Question: I want my iOS app to follow a navigation pattern similar to the one shown in Instagram:

That is... if user hasn't signed in, a welcome view is displayed. From there, user can navigate to either the sign in view or the register view. When sign in is successfully completed, the view is dismissed sliding down, and then the main app view is shown below. If user logs out, the welcome view is shown again.
My app is also a tabbed one. I've set the 'rootViewController' in 'AppDelegate' to be the 'UITabBarController', and I tried showing the / navigation hierarchy by presenting its 'UINavigationController' from the main view in the 'UITabBarController' (that, as I said, is the 'rootViewController'). But the problem is that, for presenting the welcome view from the main view, I need to show the main view first, even if the user has not logged in yet. And I don't want the user to see the main view if not logged in.
I also tried checking if user is already logged in at the start of the app, and if log in required, populating the 'UITabBarController' that is the 'rootViewController' with the welcome view and hiding the tab bar. Then presenting the sign in view from there, and dismissing it if log in is succesful and populating at this point the 'UITabBarController' with the main view and the rest of the tab items of my app. But here the problem is that, when I dismiss the sign in view, the welcome view is shown below before the main view and the rest of tab items are loaded. And I neither want the user to see again the welcome view when the sign in view is dismissed, I want to show the main view directly, as Instagram does.
How could I achieve a behaviour like in Instagram?
Thanks in advance
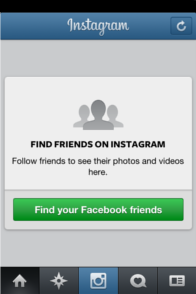
Answer: At the start of the app, determine whether or not the user is logged in already.
- - -
Set the rootViewController to the UITabBarController.